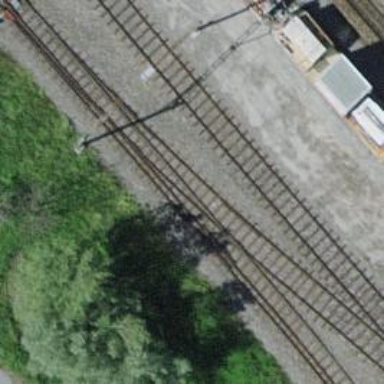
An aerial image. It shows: Railway yard with one track in service.